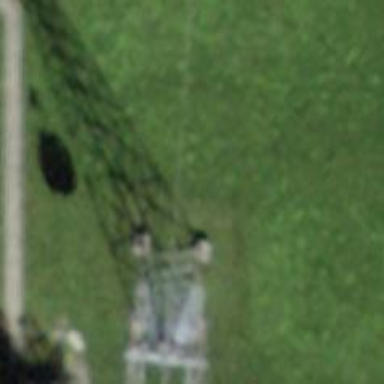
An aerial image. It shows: Pylon used for aerialway.